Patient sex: M
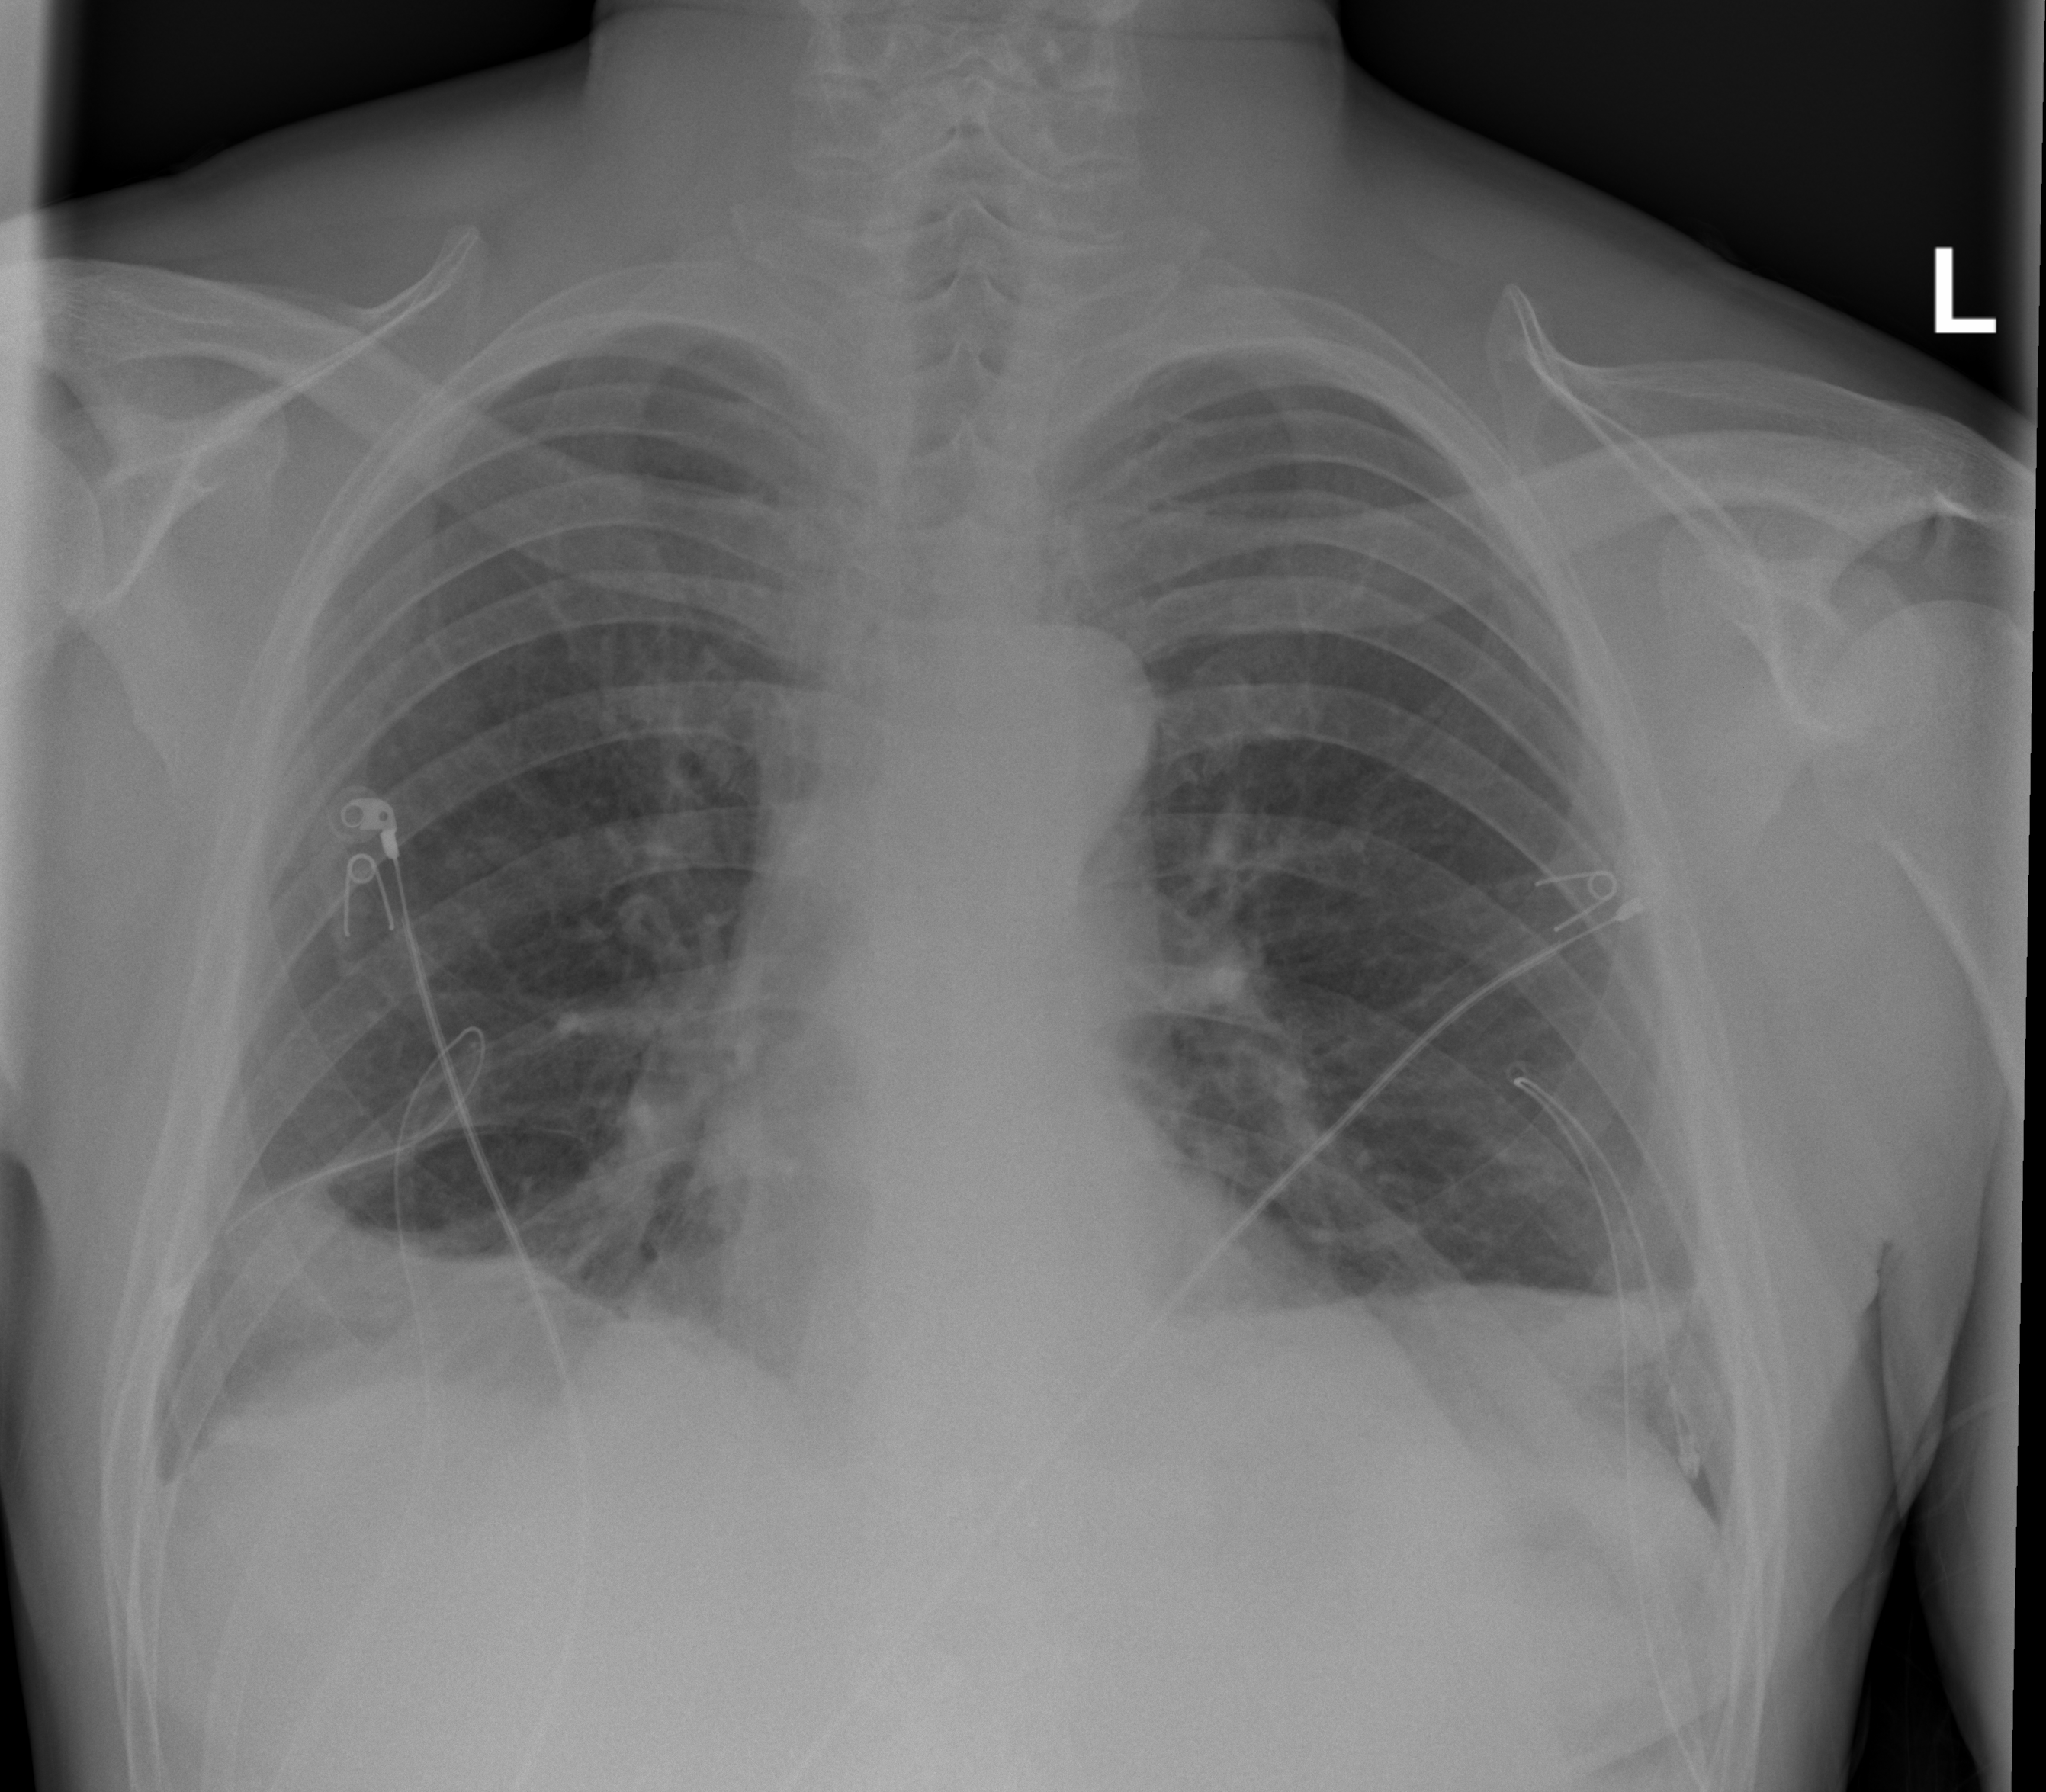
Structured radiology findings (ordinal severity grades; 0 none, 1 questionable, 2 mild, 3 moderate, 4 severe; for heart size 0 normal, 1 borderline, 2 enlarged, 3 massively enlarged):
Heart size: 1
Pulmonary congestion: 2
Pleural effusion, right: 2
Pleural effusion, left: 2
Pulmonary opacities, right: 0
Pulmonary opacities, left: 0
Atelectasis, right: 2
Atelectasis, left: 2